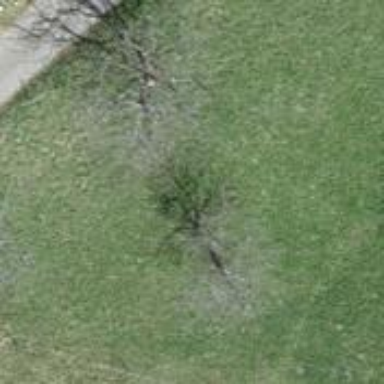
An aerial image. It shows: Beautiful tree in nature.